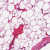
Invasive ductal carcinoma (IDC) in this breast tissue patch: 0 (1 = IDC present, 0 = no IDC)